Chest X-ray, AP view. Patient: 70 years old, sex F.
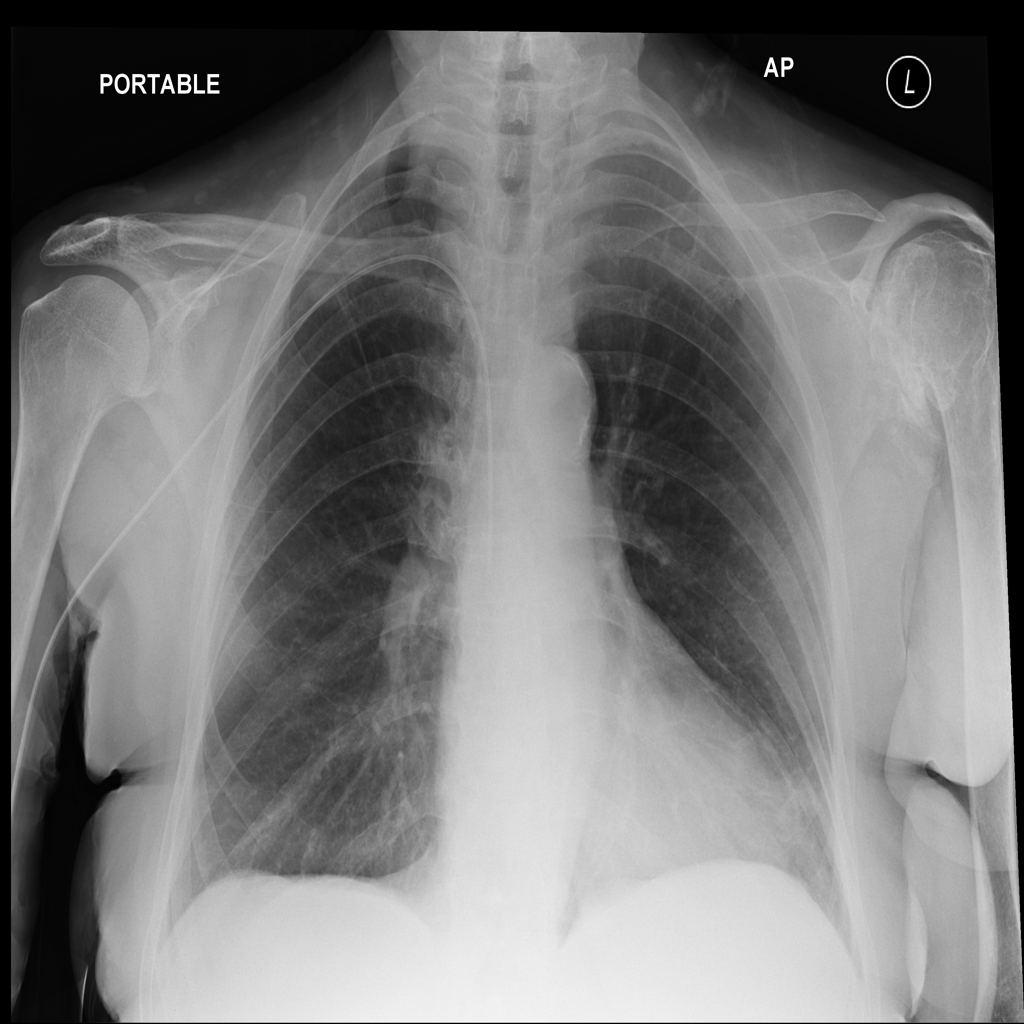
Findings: No Finding